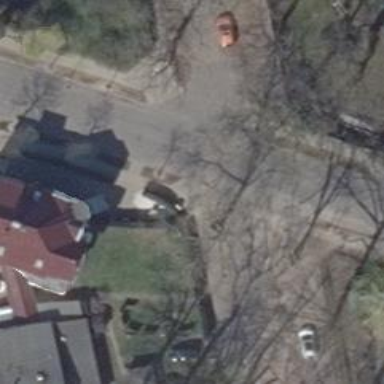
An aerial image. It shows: Residential road with asphalt surface. There are sidewalks on both sides of the road.